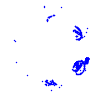
Particle: pion